Chest X-ray. View position: AP
Patient age: 28
Patient sex: M
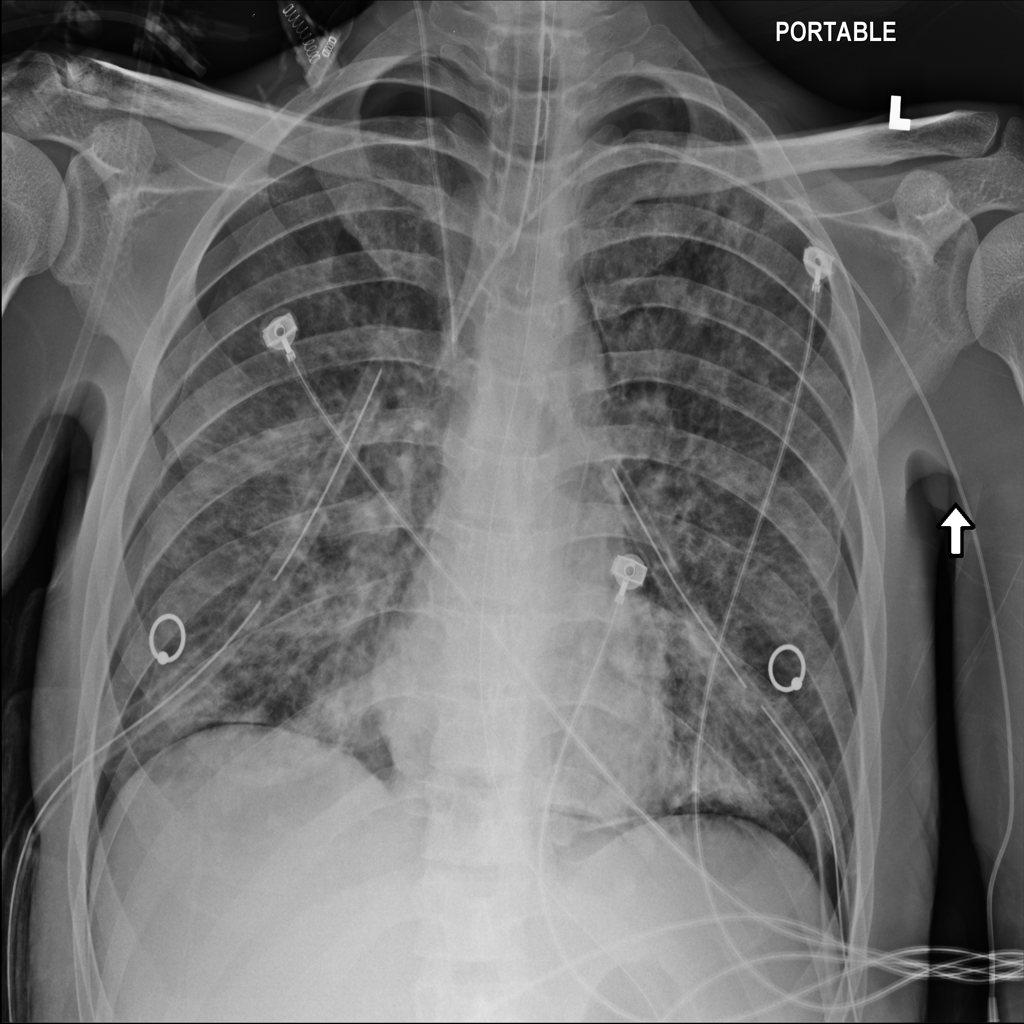
Finding: Pneumothorax